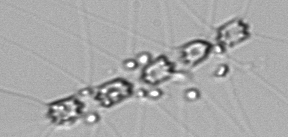
Label: Chaetoceros_didymus_TAG_external_flagellate